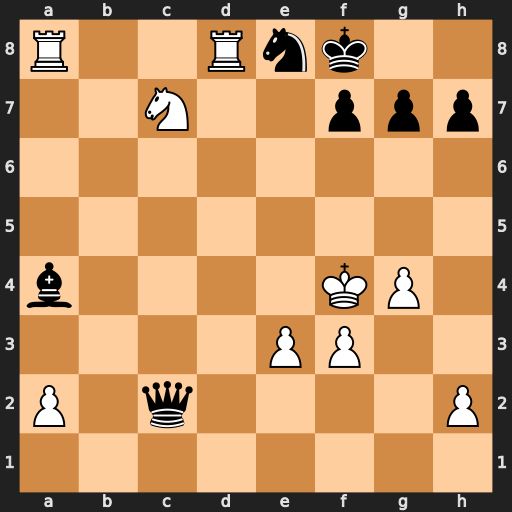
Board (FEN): R2Rnk2/2N2ppp/8/8/b4KP1/4PP2/P1q4P/8
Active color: w
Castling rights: -
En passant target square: -
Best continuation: Rxe8+ Bxe8 Rxe8#